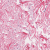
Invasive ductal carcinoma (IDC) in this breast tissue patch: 0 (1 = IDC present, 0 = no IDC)